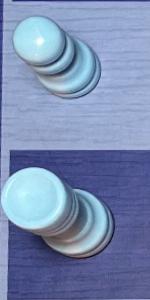
Label: Rook_White